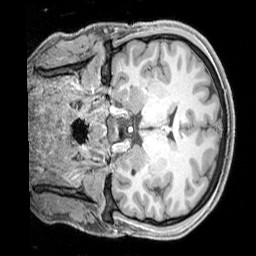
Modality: T1w
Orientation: coronal
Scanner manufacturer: siemens
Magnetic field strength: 3 T
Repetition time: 2.3 s
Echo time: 0.00226 s